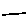
Label: line